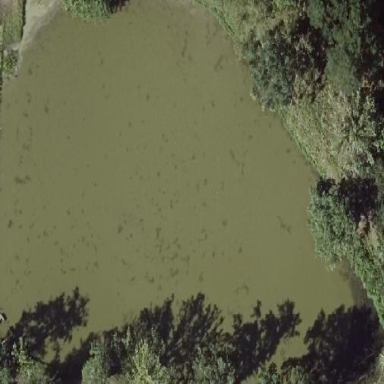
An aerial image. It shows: Pond with natural water.